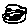
Label: cloud